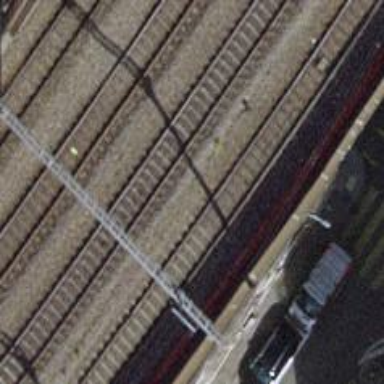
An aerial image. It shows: Single-track electrified railway with contact line.